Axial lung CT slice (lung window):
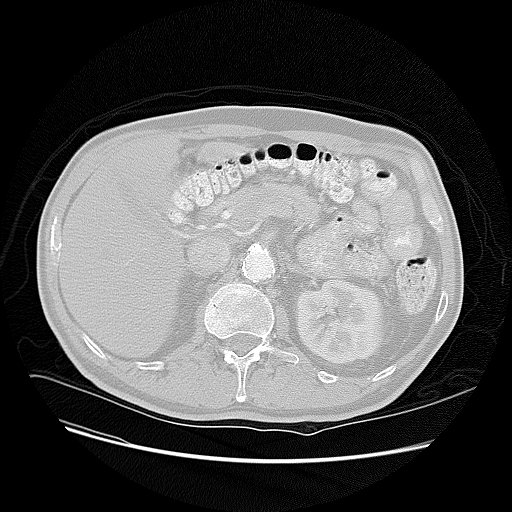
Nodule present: no